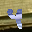
Label: 4